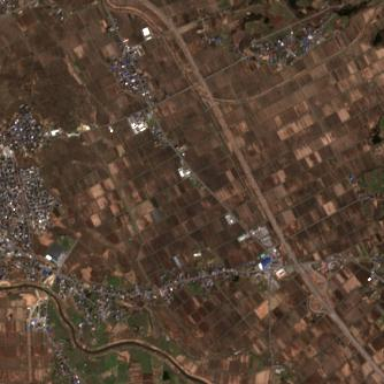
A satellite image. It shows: Farmland with rice crops growing. The produce is rice.